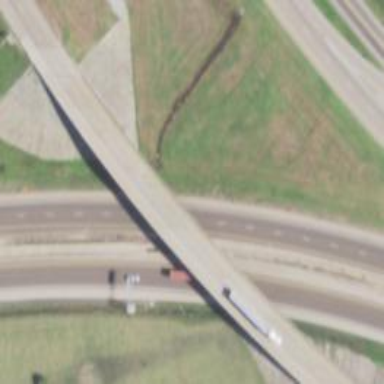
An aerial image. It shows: Beam-structured bridge on motorway.